Interaction volume radius: 5 \u00c5
Interaction volume height: 15 \u00c5
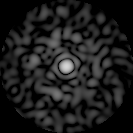
Disorder parameter: 0.7597